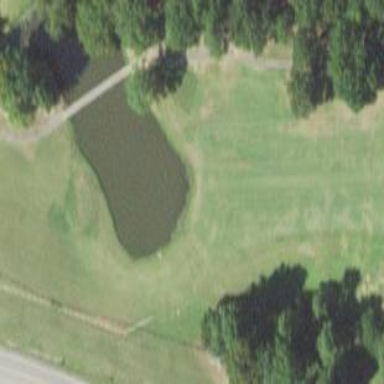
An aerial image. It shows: Water hazard on golf course.